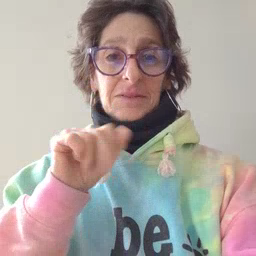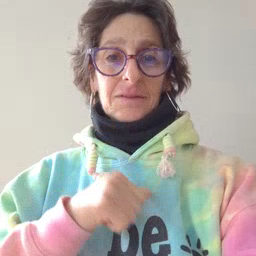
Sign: pizza